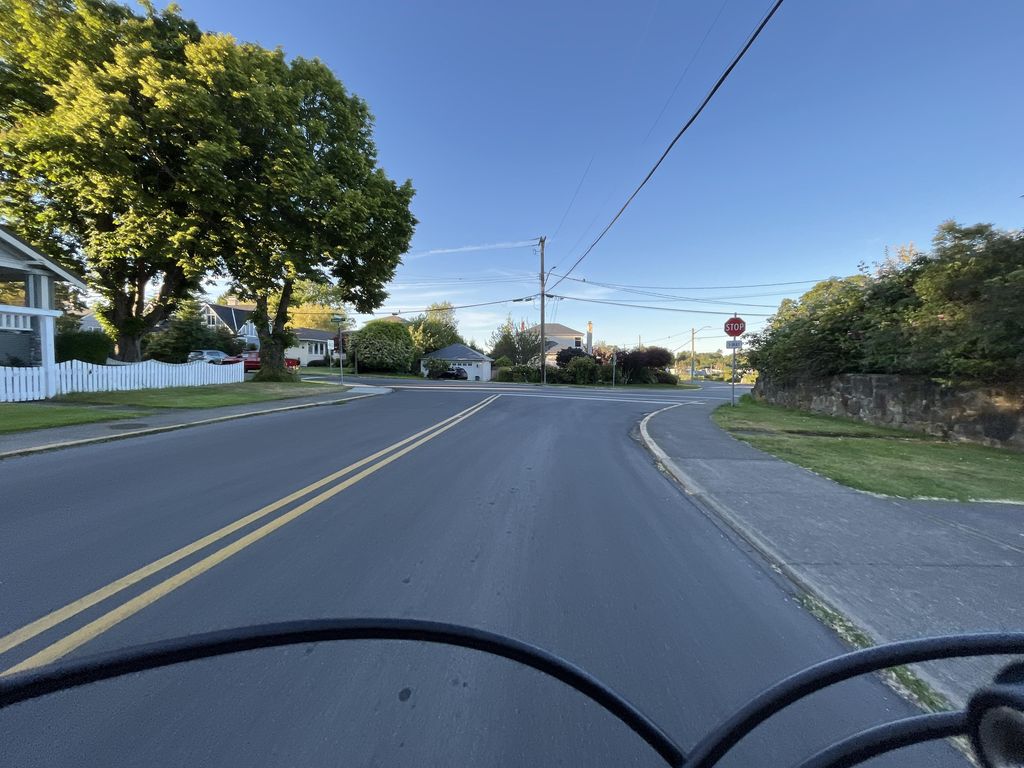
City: victoria